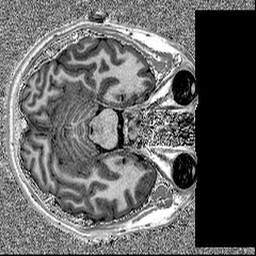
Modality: MP2RAGE
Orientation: axial
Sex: male